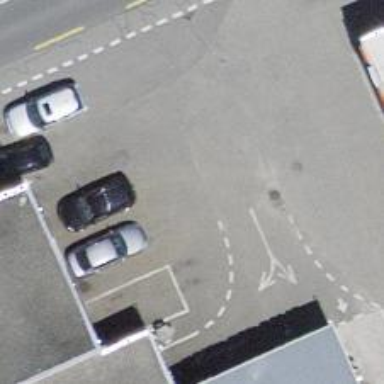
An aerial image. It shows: Fuel station.